Field crop: maize
Growth stage: 2
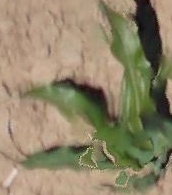
Species: maize